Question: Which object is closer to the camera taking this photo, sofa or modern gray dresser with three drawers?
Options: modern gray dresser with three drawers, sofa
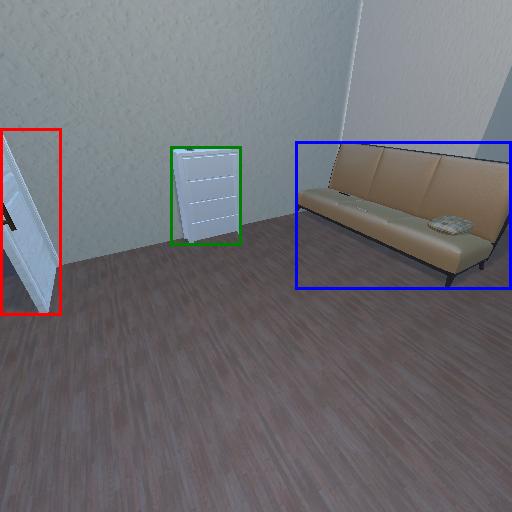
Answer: modern gray dresser with three drawers